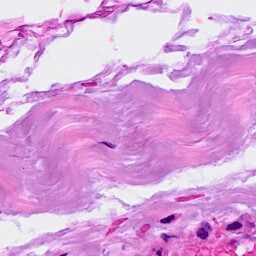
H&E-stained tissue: Breast